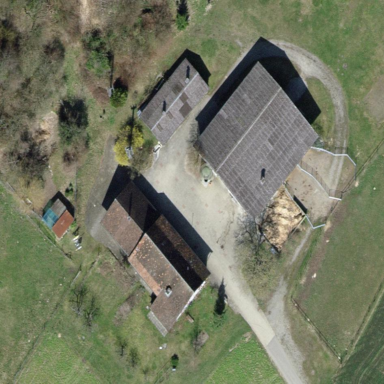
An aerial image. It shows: Farmyard in rural farm setting.